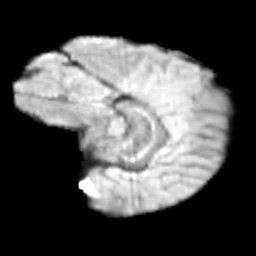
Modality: T2w
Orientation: sagittal
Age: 10
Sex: male
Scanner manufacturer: siemens
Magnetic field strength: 3 T
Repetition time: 3.8 s
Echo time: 0.07 s